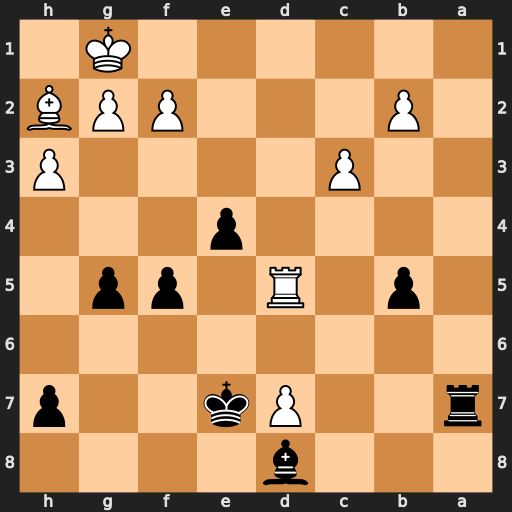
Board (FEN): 3b4/r2Pk2p/8/1p1R1pp1/4p3/2P4P/1P3PPB/6K1
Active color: b
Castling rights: -
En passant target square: -
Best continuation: Ra1+ Rd1 Rxd1#